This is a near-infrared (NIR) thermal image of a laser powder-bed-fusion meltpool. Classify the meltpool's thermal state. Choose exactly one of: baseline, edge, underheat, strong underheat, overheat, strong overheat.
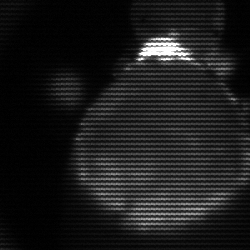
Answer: edge